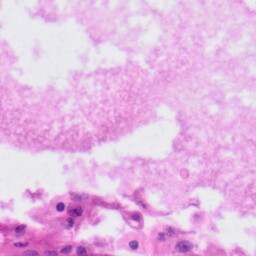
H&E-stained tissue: Tonsil